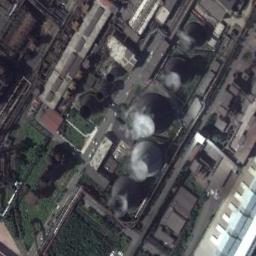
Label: thermal_power_station